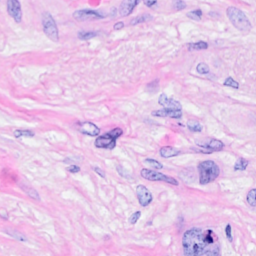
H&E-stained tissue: Breast